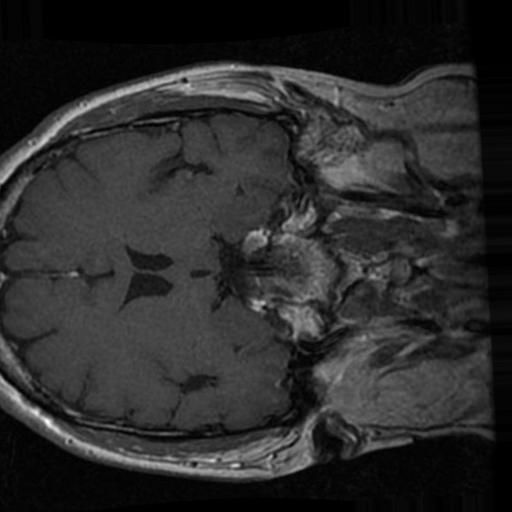
Label: brain_tumor